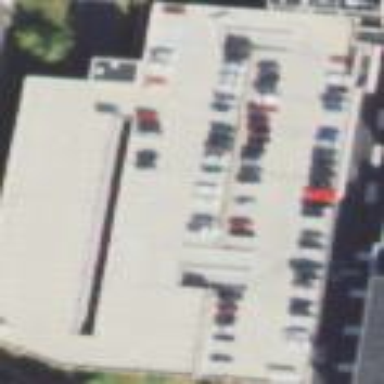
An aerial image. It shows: Multi-storey parking building.